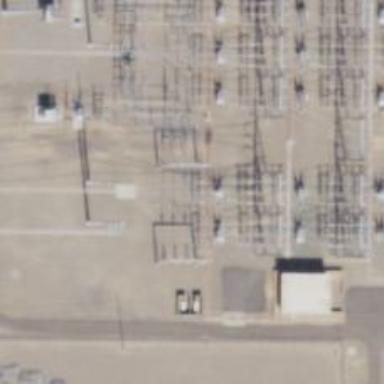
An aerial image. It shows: Switch used for power control.